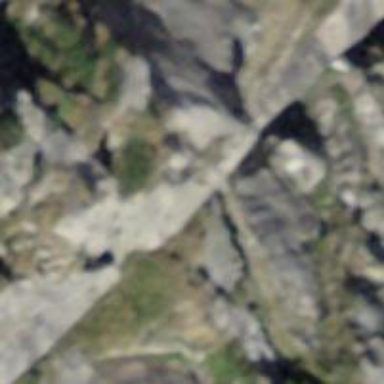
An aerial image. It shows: Stone path.